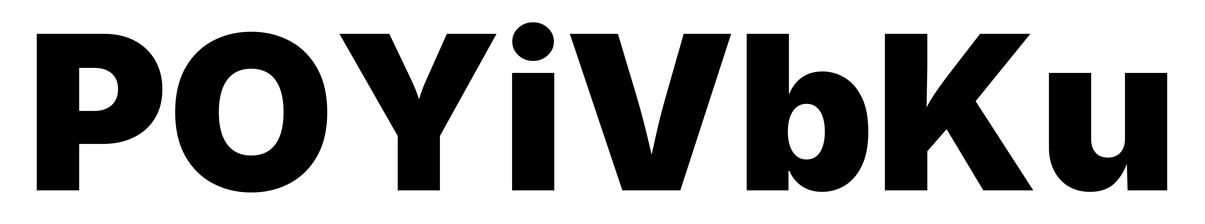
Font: Inter_Black